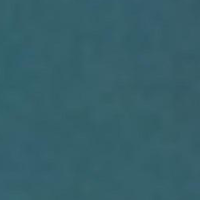
EUNIS habitat code: 14
Species observed at this site:
Tachybaptus ruficollis
Corvus corone
Podiceps cristatus
Motacilla cinerea
Fulica atra
Alcedo atthis
Anas platyrhynchos
Aythya ferina
Podiceps nigricollis
Aythya fuligula
Passer domesticus
Buteo buteo
Ptyonoprogne rupestris
Columba palumbus
Chroicocephalus ridibundus
Phalacrocorax carbo
Larus michahellis
Cygnus olor
Mergus merganser
Milvus milvus
Pica pica
Milvus migrans
Anser anser
Nucifraga caryocatactes
Phoenicurus phoenicurus
Garrulus glandarius
Motacilla alba
Delichon urbicum